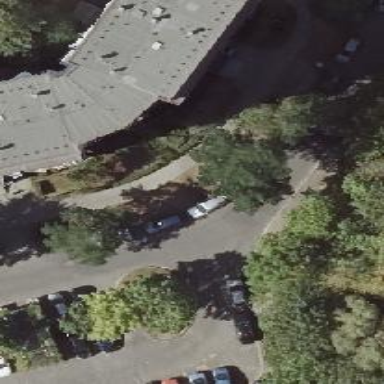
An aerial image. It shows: Residential road with separate sidewalks on both sides. The road surface is asphalt.